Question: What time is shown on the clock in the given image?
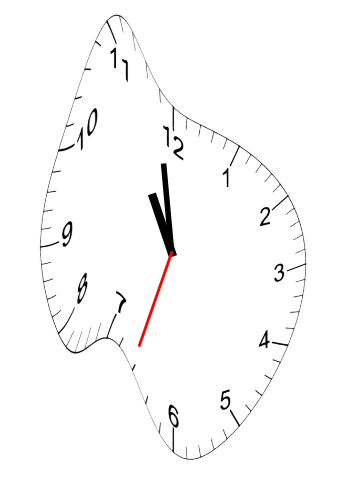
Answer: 10:58:33